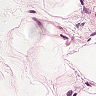
Metastatic tissue present: no